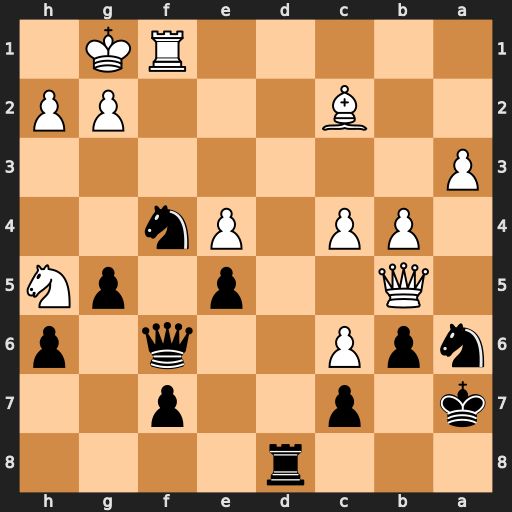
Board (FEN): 3r4/k1p2p2/npP2q1p/1Q2p1pN/1PP1Pn2/P7/2B3PP/5RK1
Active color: b
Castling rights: -
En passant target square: -
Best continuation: Ne2+ Kh1 Qxf1#